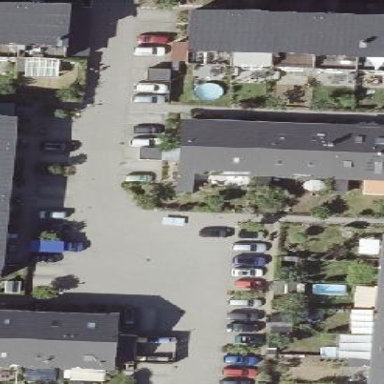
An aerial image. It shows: Residential road area.